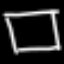
Label: square